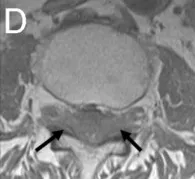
Magnetic resonance imaging (MRI) scan of the lumbar spine eight months after the onset of symptoms. Axial T1-weighted images before.
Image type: radiology (mri)